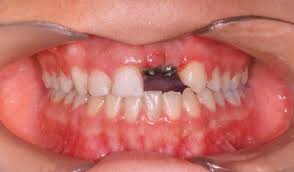
Condition: hypodontia